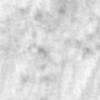
Label: change